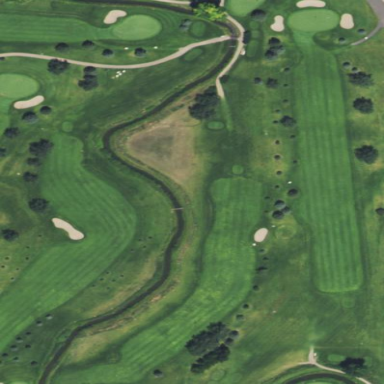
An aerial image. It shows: Golf fairway on pitch.